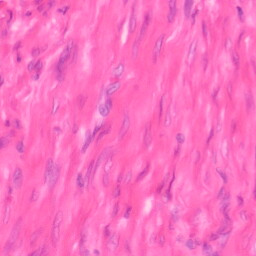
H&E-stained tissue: Colon